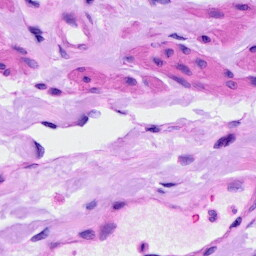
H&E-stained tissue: Ovarian